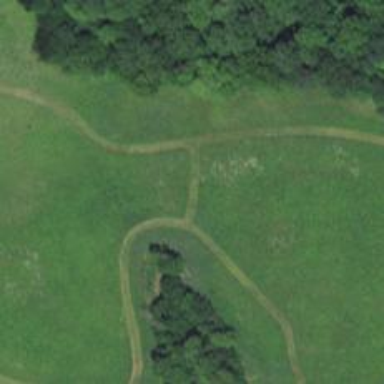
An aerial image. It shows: Natural path.